Field crop: maize
Growth stage: 2
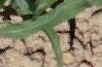
Species: maize